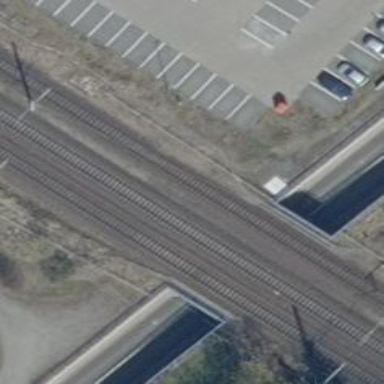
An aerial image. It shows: Siding railway line with electrified contact line for the trains.